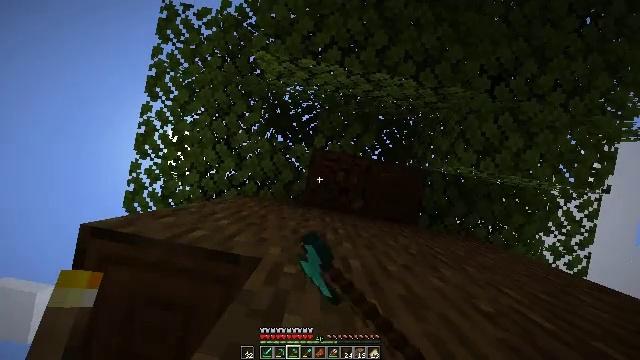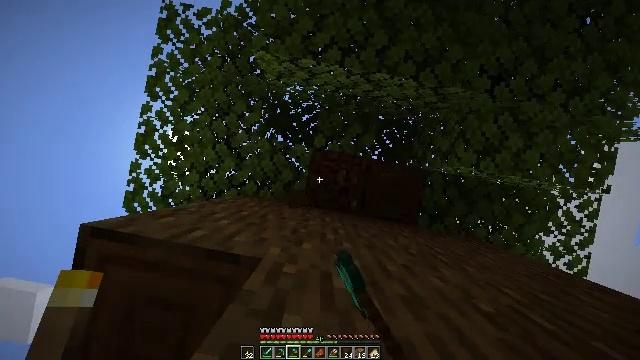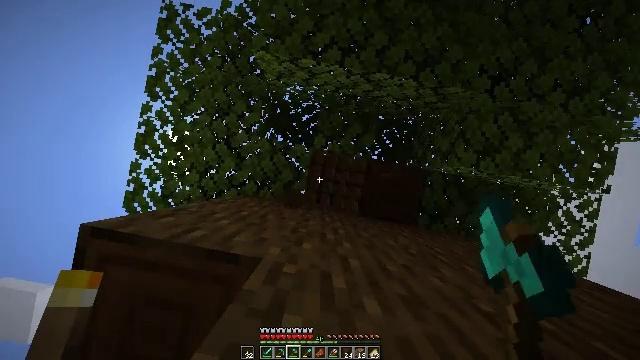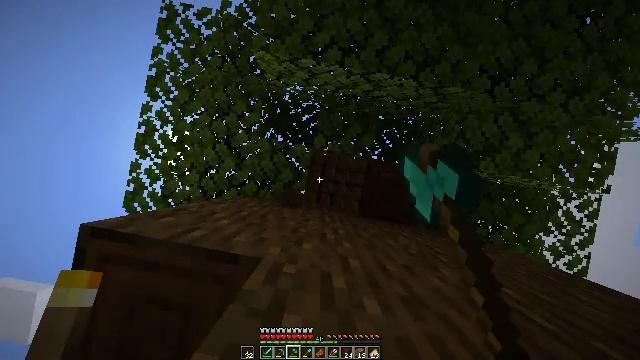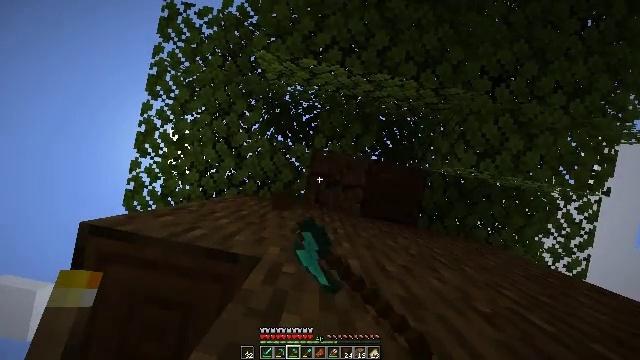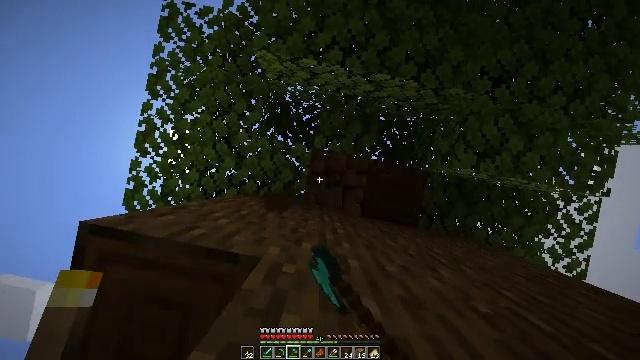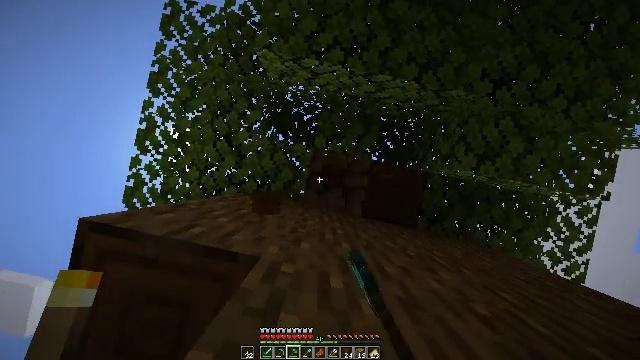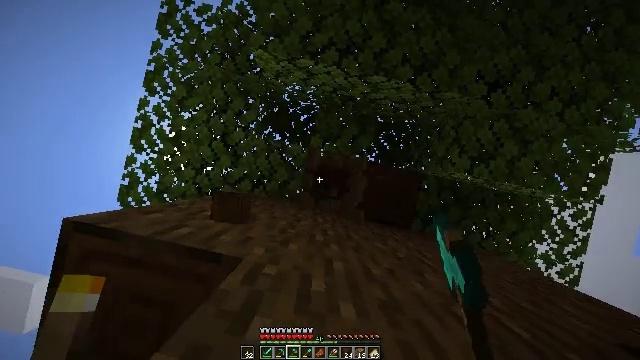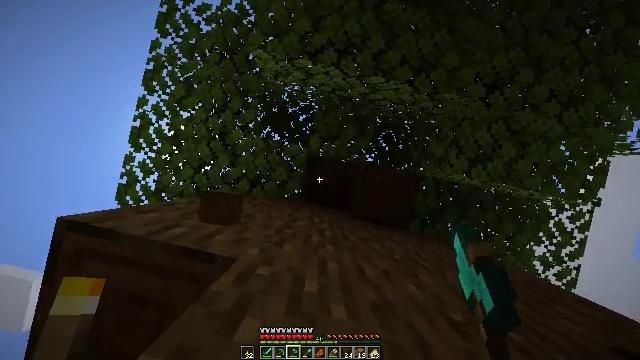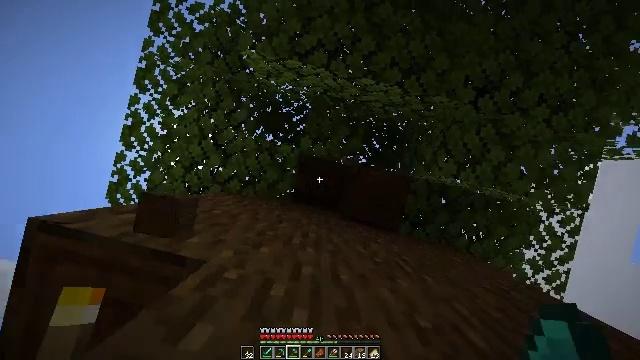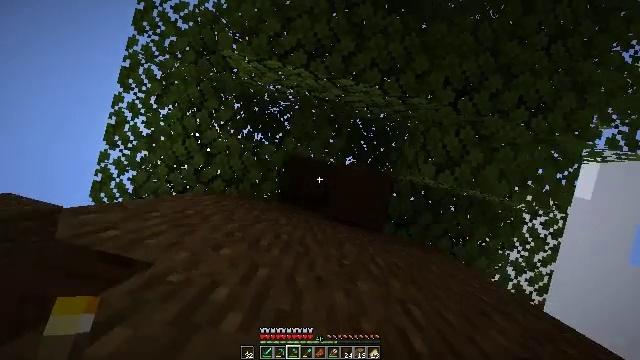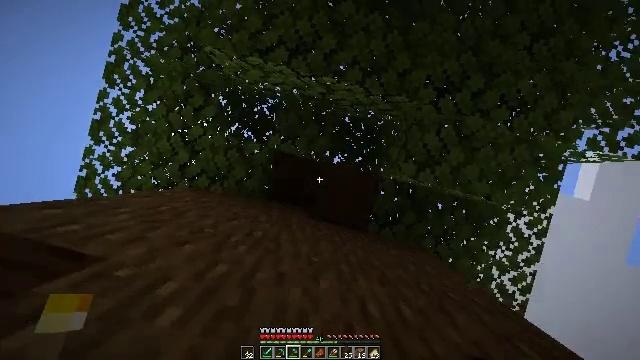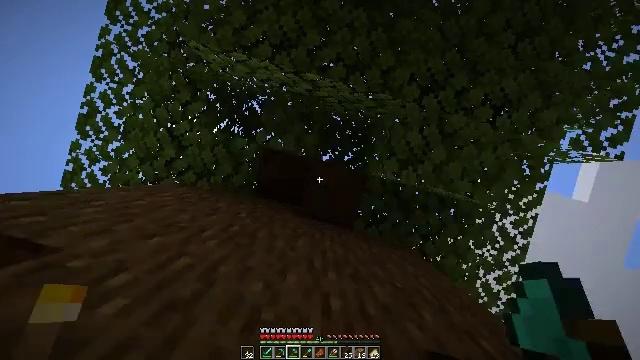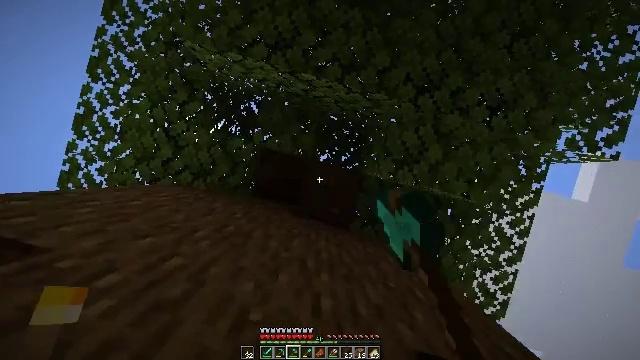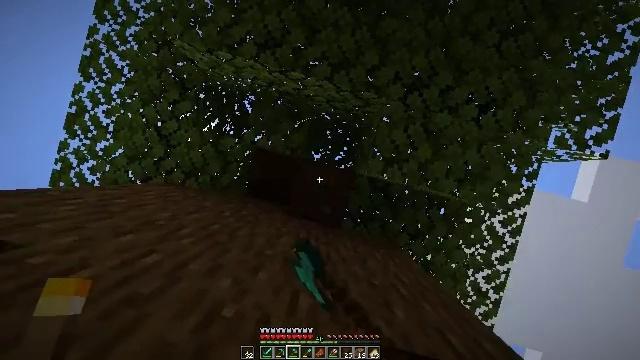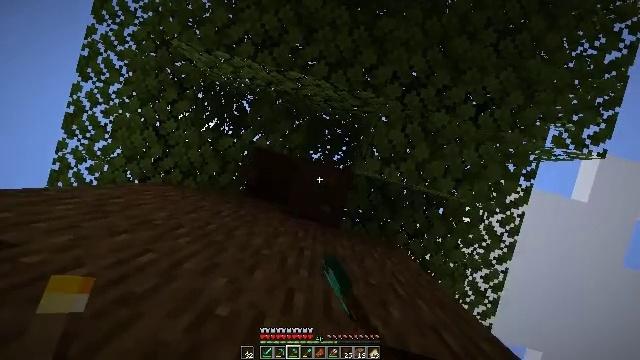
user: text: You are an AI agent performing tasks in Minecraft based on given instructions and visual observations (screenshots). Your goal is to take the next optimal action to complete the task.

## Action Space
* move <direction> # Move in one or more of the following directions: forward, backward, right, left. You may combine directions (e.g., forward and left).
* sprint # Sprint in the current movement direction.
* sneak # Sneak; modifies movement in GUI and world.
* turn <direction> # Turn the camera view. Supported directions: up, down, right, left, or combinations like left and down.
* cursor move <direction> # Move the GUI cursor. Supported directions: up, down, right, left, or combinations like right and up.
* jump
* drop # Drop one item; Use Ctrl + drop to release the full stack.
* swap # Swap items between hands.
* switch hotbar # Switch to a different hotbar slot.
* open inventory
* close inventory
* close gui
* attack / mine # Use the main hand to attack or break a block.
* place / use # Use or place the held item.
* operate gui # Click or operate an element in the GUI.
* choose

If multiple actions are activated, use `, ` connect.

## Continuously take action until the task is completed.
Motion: motion action
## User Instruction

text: Gather dark oak log for crafting.
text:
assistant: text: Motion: attack / mine
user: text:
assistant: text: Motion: attack / mine
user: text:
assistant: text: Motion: attack / mine
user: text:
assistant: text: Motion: attack / mine
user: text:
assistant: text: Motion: attack / mine
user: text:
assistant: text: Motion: attack / mine
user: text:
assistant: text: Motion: move right, attack / mine
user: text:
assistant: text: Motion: move right, attack / mine
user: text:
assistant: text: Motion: move right, attack / mine
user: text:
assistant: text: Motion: move right, attack / mine
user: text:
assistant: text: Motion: move right, attack / mine
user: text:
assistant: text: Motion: move right, attack / mine
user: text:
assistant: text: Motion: attack / mine
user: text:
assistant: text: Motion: attack / mine
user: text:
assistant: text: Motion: attack / mine
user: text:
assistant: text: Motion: attack / mine
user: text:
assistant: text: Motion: attack / mine
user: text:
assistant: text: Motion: attack / mine
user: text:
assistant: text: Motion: attack / mine
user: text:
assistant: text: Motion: attack / mine
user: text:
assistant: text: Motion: attack / mine
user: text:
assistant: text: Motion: attack / mine
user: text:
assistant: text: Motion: attack / mine
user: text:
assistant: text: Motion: attack / mine
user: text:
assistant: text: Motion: attack / mine
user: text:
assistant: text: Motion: attack / mine
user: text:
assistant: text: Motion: attack / mine
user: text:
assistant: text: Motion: turn down, attack / mine
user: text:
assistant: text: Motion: turn down, attack / mine
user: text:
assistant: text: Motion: turn down, attack / mine